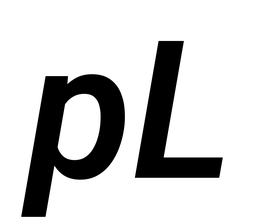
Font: Roboto-Italic_SemiBold_Italic